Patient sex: F
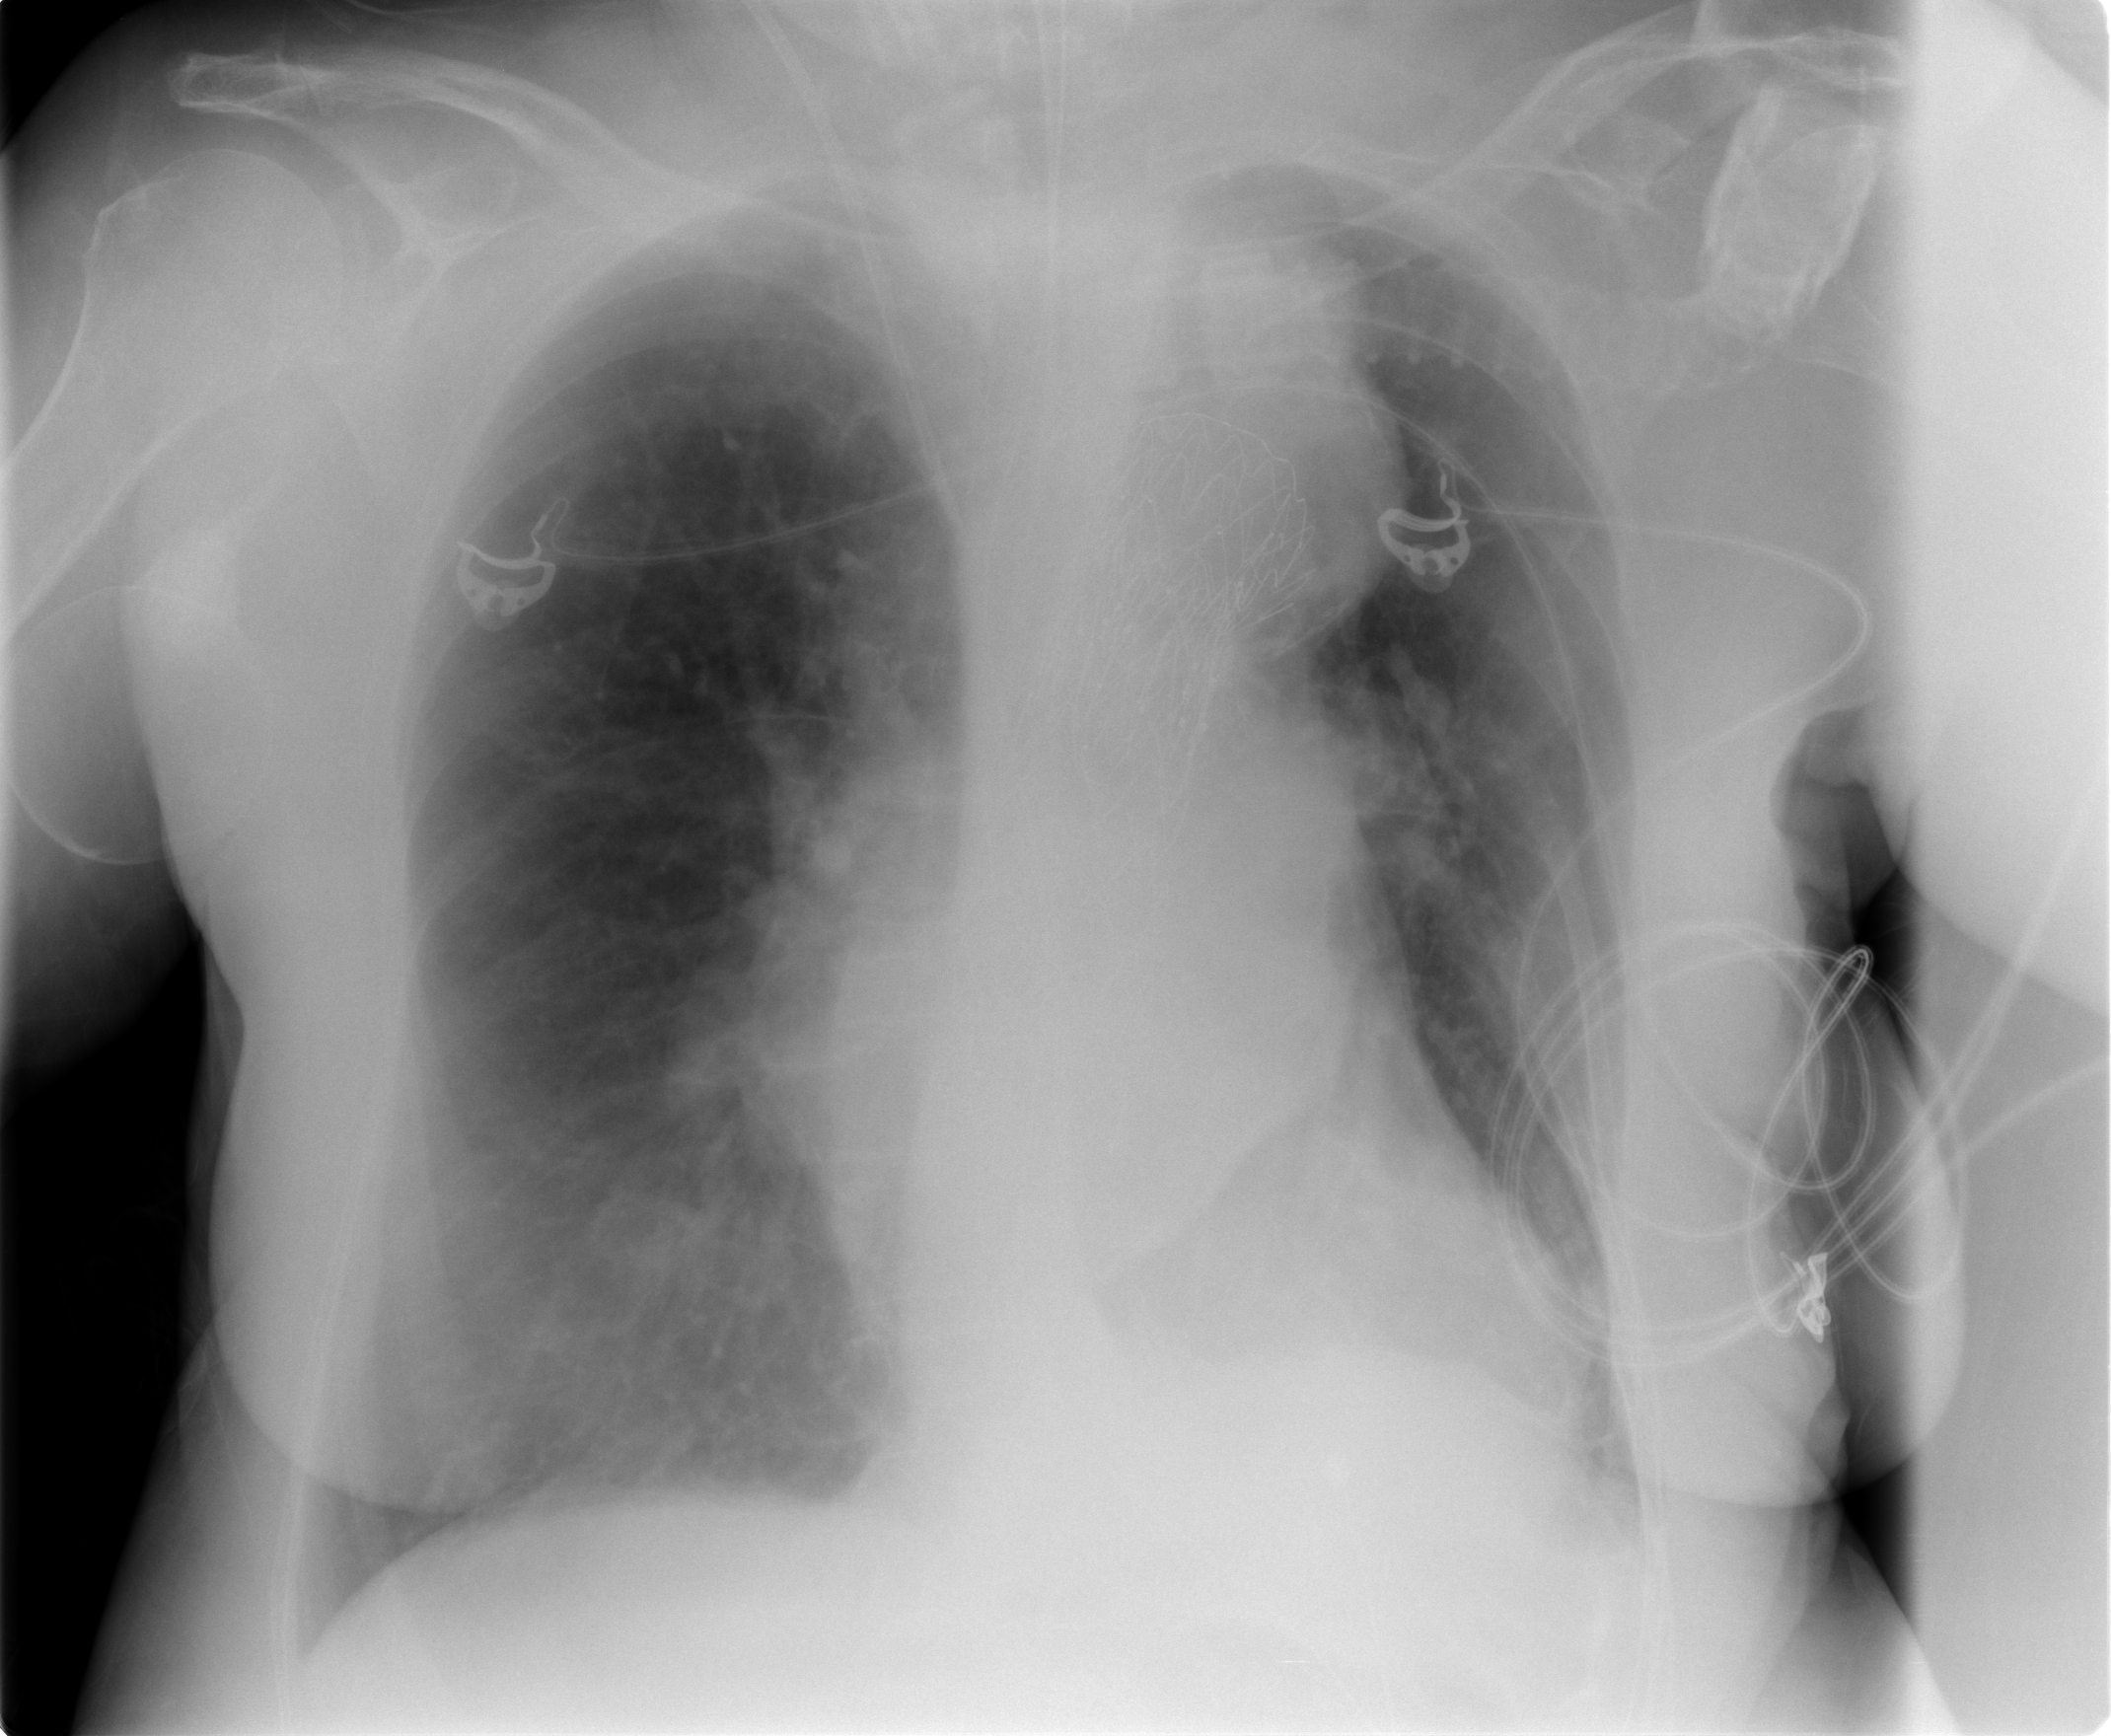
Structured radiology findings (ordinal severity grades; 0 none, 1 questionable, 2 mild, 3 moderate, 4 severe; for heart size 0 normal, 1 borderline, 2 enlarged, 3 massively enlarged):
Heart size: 1
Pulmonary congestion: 1
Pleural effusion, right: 0
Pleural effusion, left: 1
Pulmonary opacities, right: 0
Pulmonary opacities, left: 0
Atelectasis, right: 2
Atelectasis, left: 2